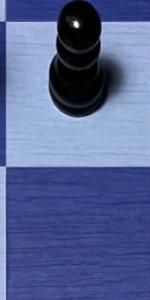
Label: Empty